Interaction volume radius: 5 \u00c5
Interaction volume height: 15 \u00c5
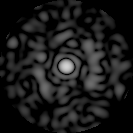
Disorder parameter: 0.7761